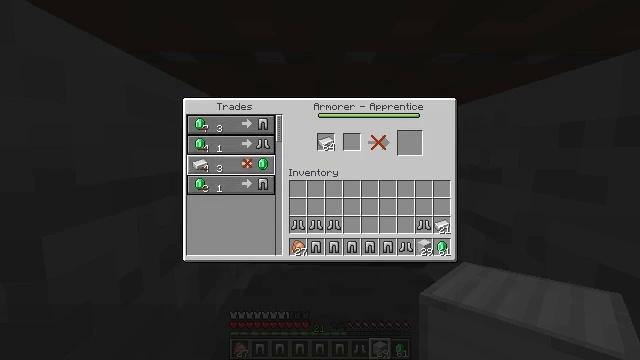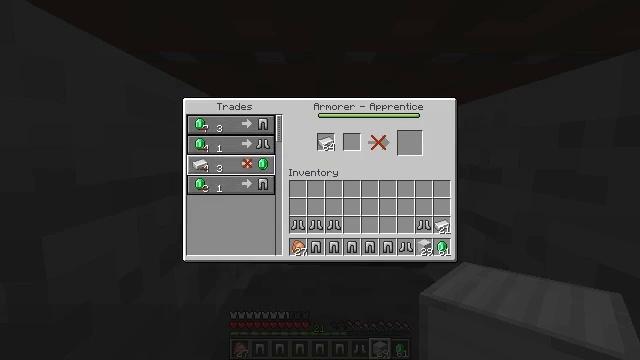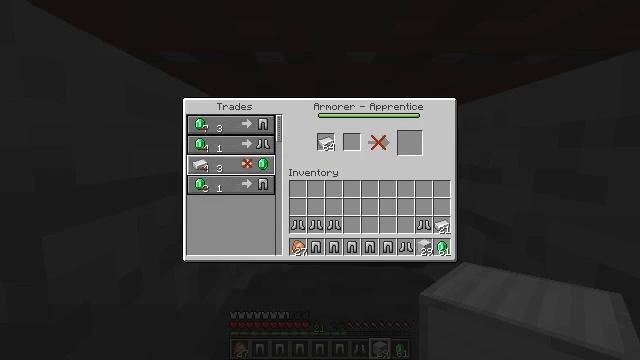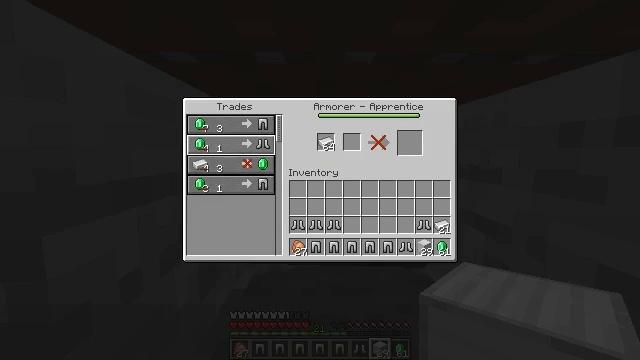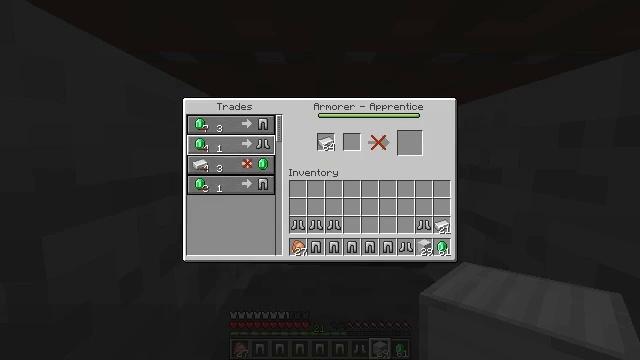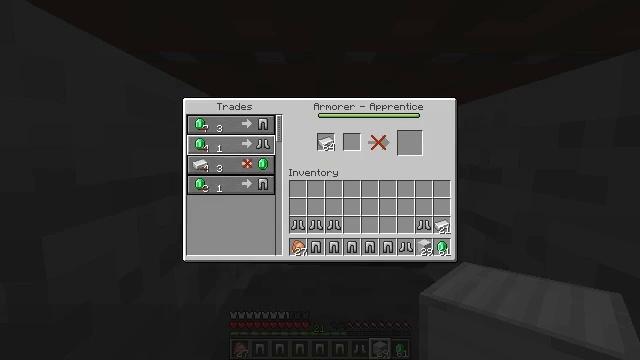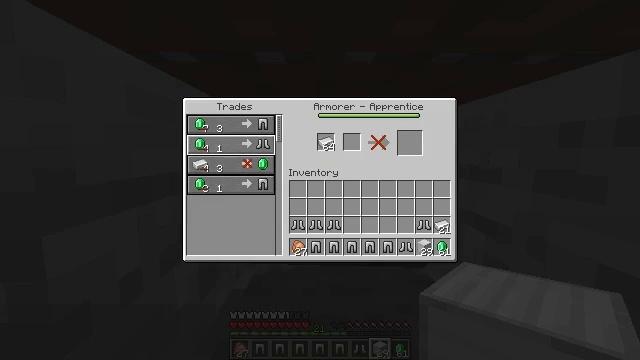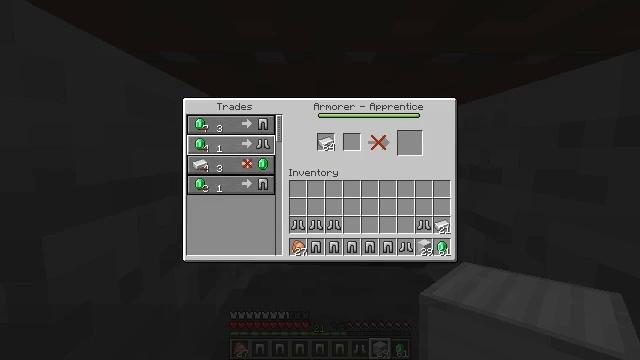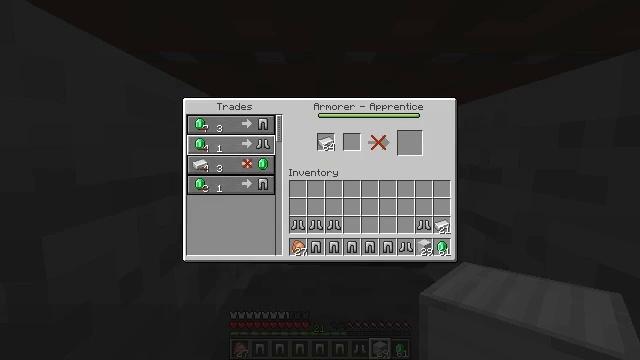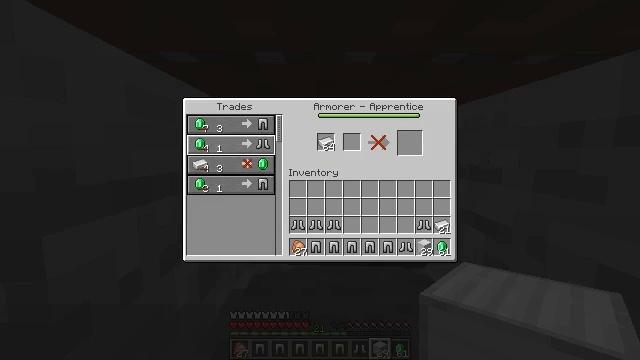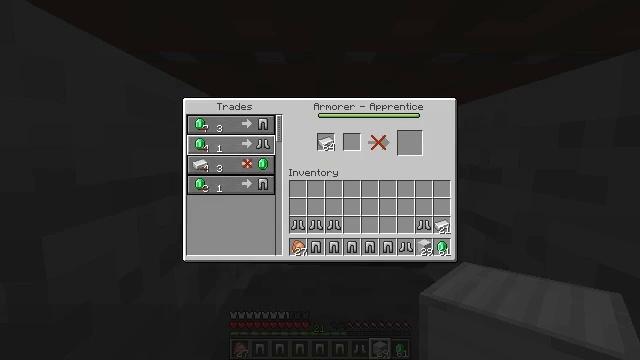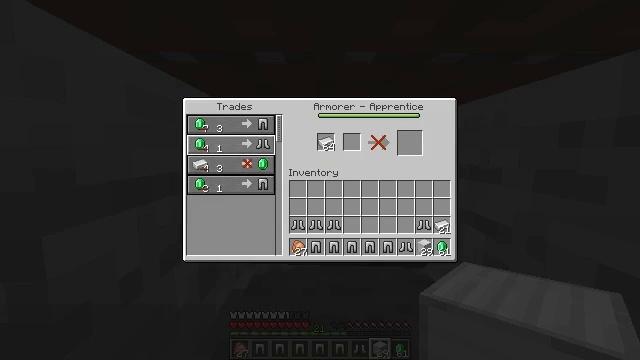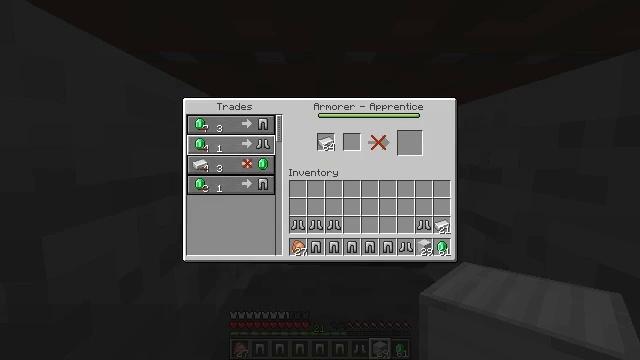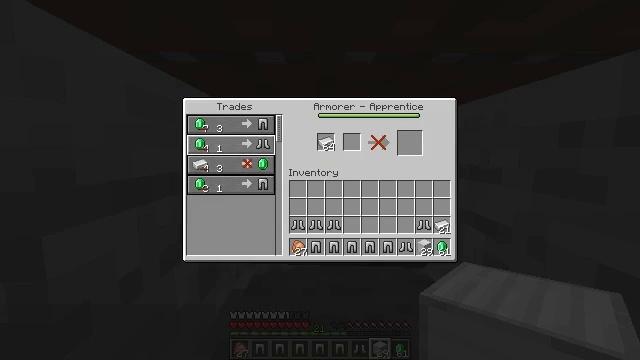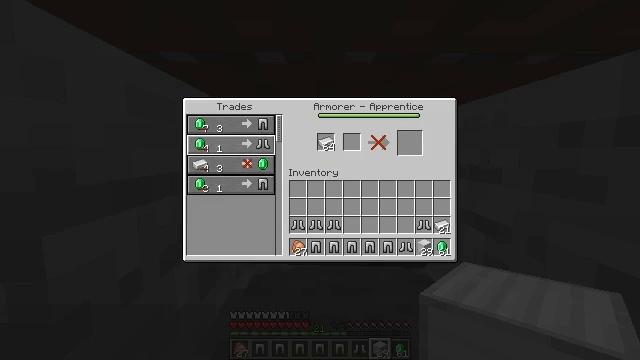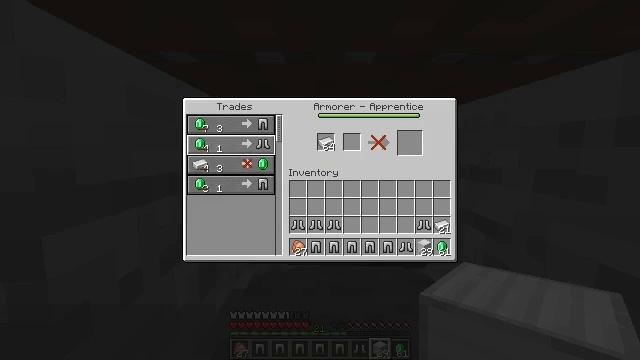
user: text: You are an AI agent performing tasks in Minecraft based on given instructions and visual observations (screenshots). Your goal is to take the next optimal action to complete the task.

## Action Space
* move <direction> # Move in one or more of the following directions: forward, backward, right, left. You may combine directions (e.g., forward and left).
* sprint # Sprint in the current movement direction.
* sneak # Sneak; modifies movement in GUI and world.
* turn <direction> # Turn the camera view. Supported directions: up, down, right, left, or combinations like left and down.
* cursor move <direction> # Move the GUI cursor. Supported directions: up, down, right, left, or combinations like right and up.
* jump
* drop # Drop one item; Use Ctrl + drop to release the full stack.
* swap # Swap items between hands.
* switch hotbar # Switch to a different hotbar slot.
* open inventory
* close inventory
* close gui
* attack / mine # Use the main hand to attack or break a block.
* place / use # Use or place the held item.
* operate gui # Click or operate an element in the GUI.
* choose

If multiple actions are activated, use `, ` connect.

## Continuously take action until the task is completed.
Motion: motion action
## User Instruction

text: Craft a pair of chainmail leggings in the crafting table.
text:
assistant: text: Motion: turn left
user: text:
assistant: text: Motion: no_op
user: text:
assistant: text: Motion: no_op
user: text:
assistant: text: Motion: no_op
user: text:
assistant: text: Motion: no_op
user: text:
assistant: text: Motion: no_op
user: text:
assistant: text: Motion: no_op
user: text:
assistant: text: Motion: no_op
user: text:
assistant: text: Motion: no_op
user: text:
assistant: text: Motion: no_op
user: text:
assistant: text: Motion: no_op
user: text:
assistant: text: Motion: no_op
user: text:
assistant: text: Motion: no_op
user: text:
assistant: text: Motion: no_op
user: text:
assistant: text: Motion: no_op
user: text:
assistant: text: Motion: no_op
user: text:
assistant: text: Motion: no_op
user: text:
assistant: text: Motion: no_op
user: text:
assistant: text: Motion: no_op
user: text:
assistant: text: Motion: no_op
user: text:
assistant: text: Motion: no_op
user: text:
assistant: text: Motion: no_op
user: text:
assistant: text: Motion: no_op
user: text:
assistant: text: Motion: no_op
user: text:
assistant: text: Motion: no_op
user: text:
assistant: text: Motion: no_op
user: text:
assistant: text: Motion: no_op
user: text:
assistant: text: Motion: no_op
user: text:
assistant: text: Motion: no_op
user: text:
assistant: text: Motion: no_op